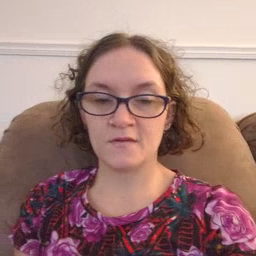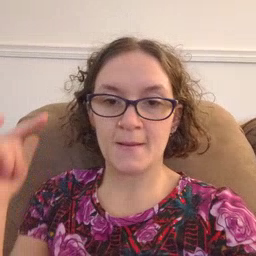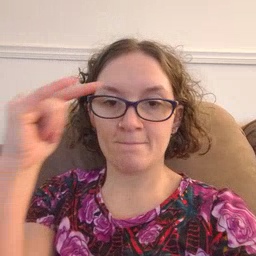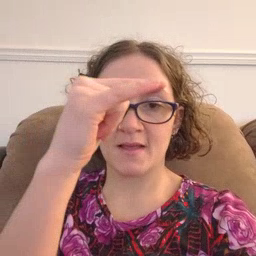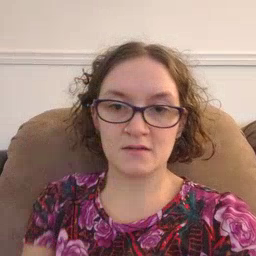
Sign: airplane